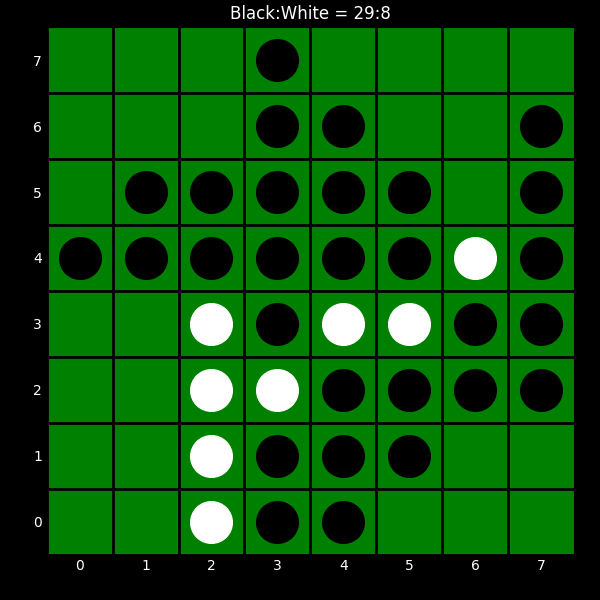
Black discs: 29
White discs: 8